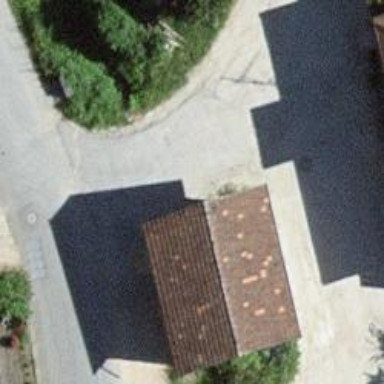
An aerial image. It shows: Garage building.